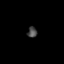
Tissue: lung
Cell type: Endothelial cells
Senescence score: 0.544
Nuclear area (px): 99
Mean DAPI intensity: 71.838